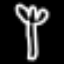
Label: fork